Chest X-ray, PA view. Patient: 52 years old, sex M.
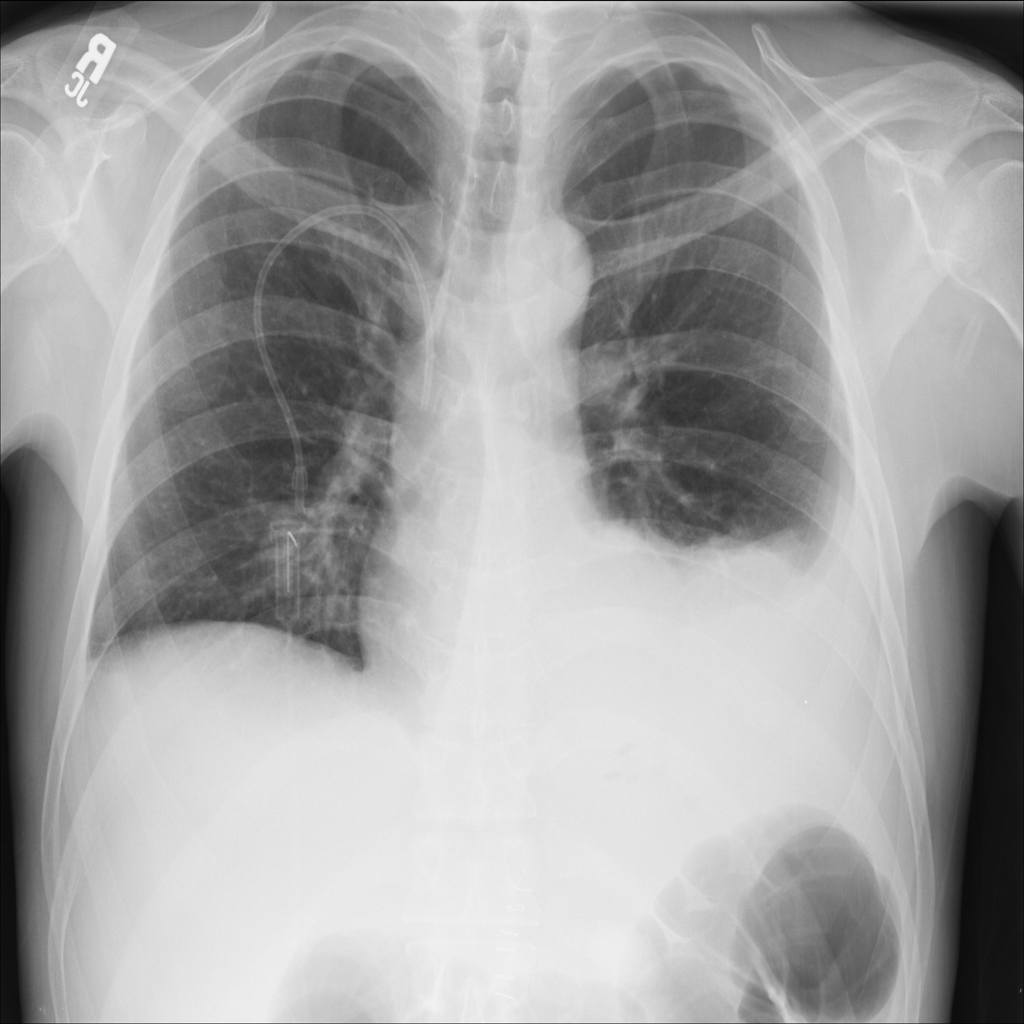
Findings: Effusion